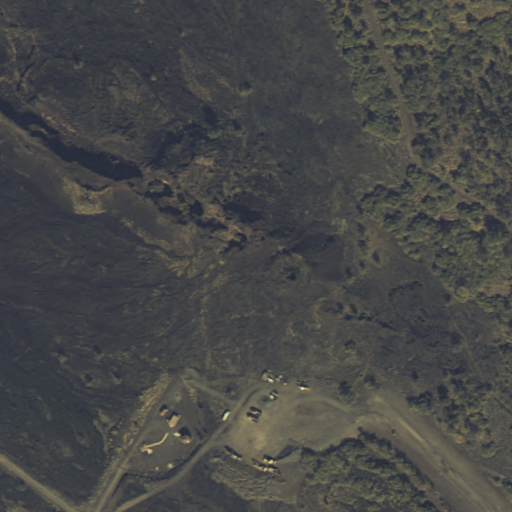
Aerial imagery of mountain in Hawaii named Puhia Pele containing only unknown